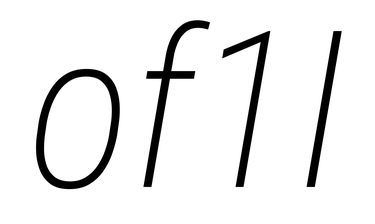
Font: Roboto-Italic_Condensed_ExtraLight_Italic